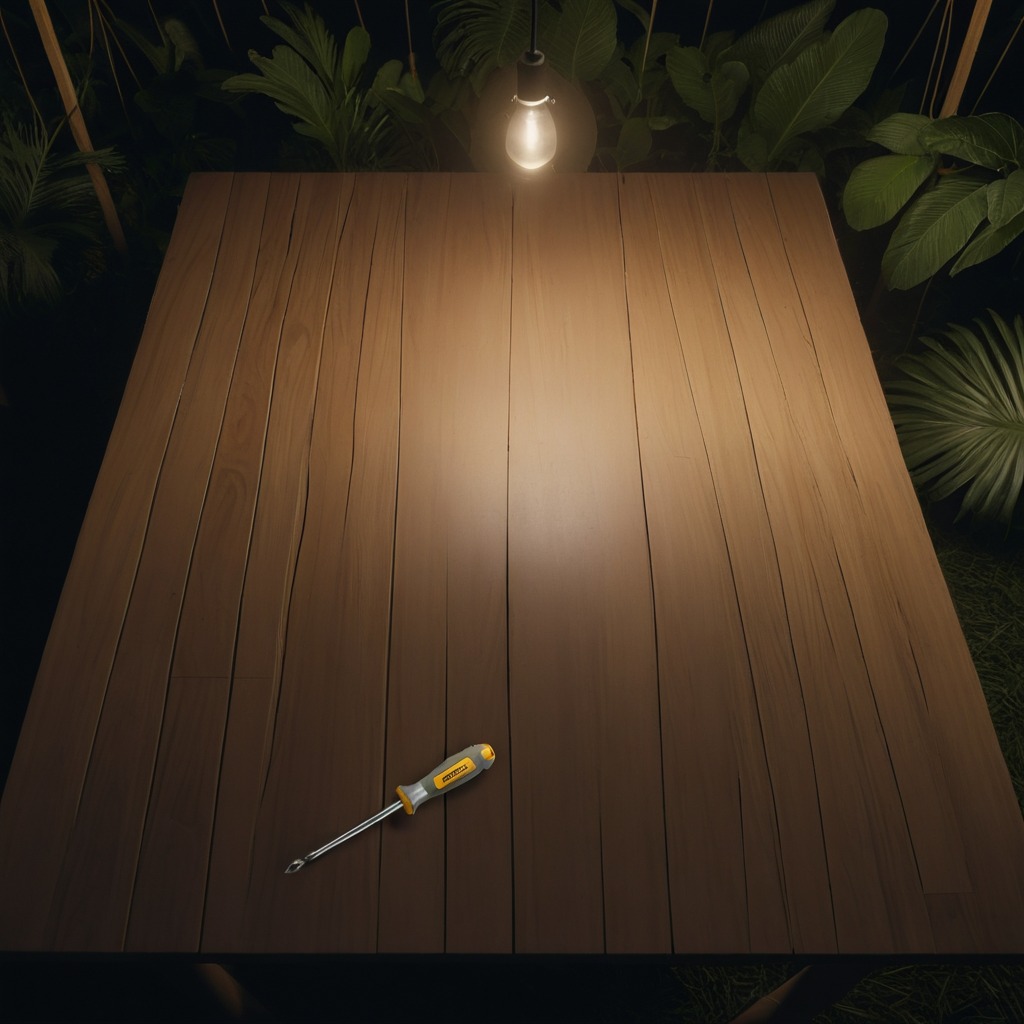
A screwdriver lies on a wooden table inside a jungle field workshop tent at night.